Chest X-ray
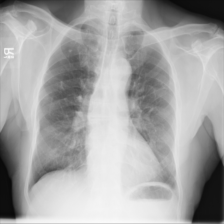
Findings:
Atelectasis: negative
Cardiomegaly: negative
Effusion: negative
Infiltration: negative
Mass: negative
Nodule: negative
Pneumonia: negative
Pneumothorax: negative
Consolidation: negative
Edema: negative
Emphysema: negative
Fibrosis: negative
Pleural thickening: negative
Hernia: negative